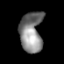
Tissue: prostate
Cell type: T cells
Senescence score: 0.7748
Nuclear area (px): 897
Mean DAPI intensity: 130.926